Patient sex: F
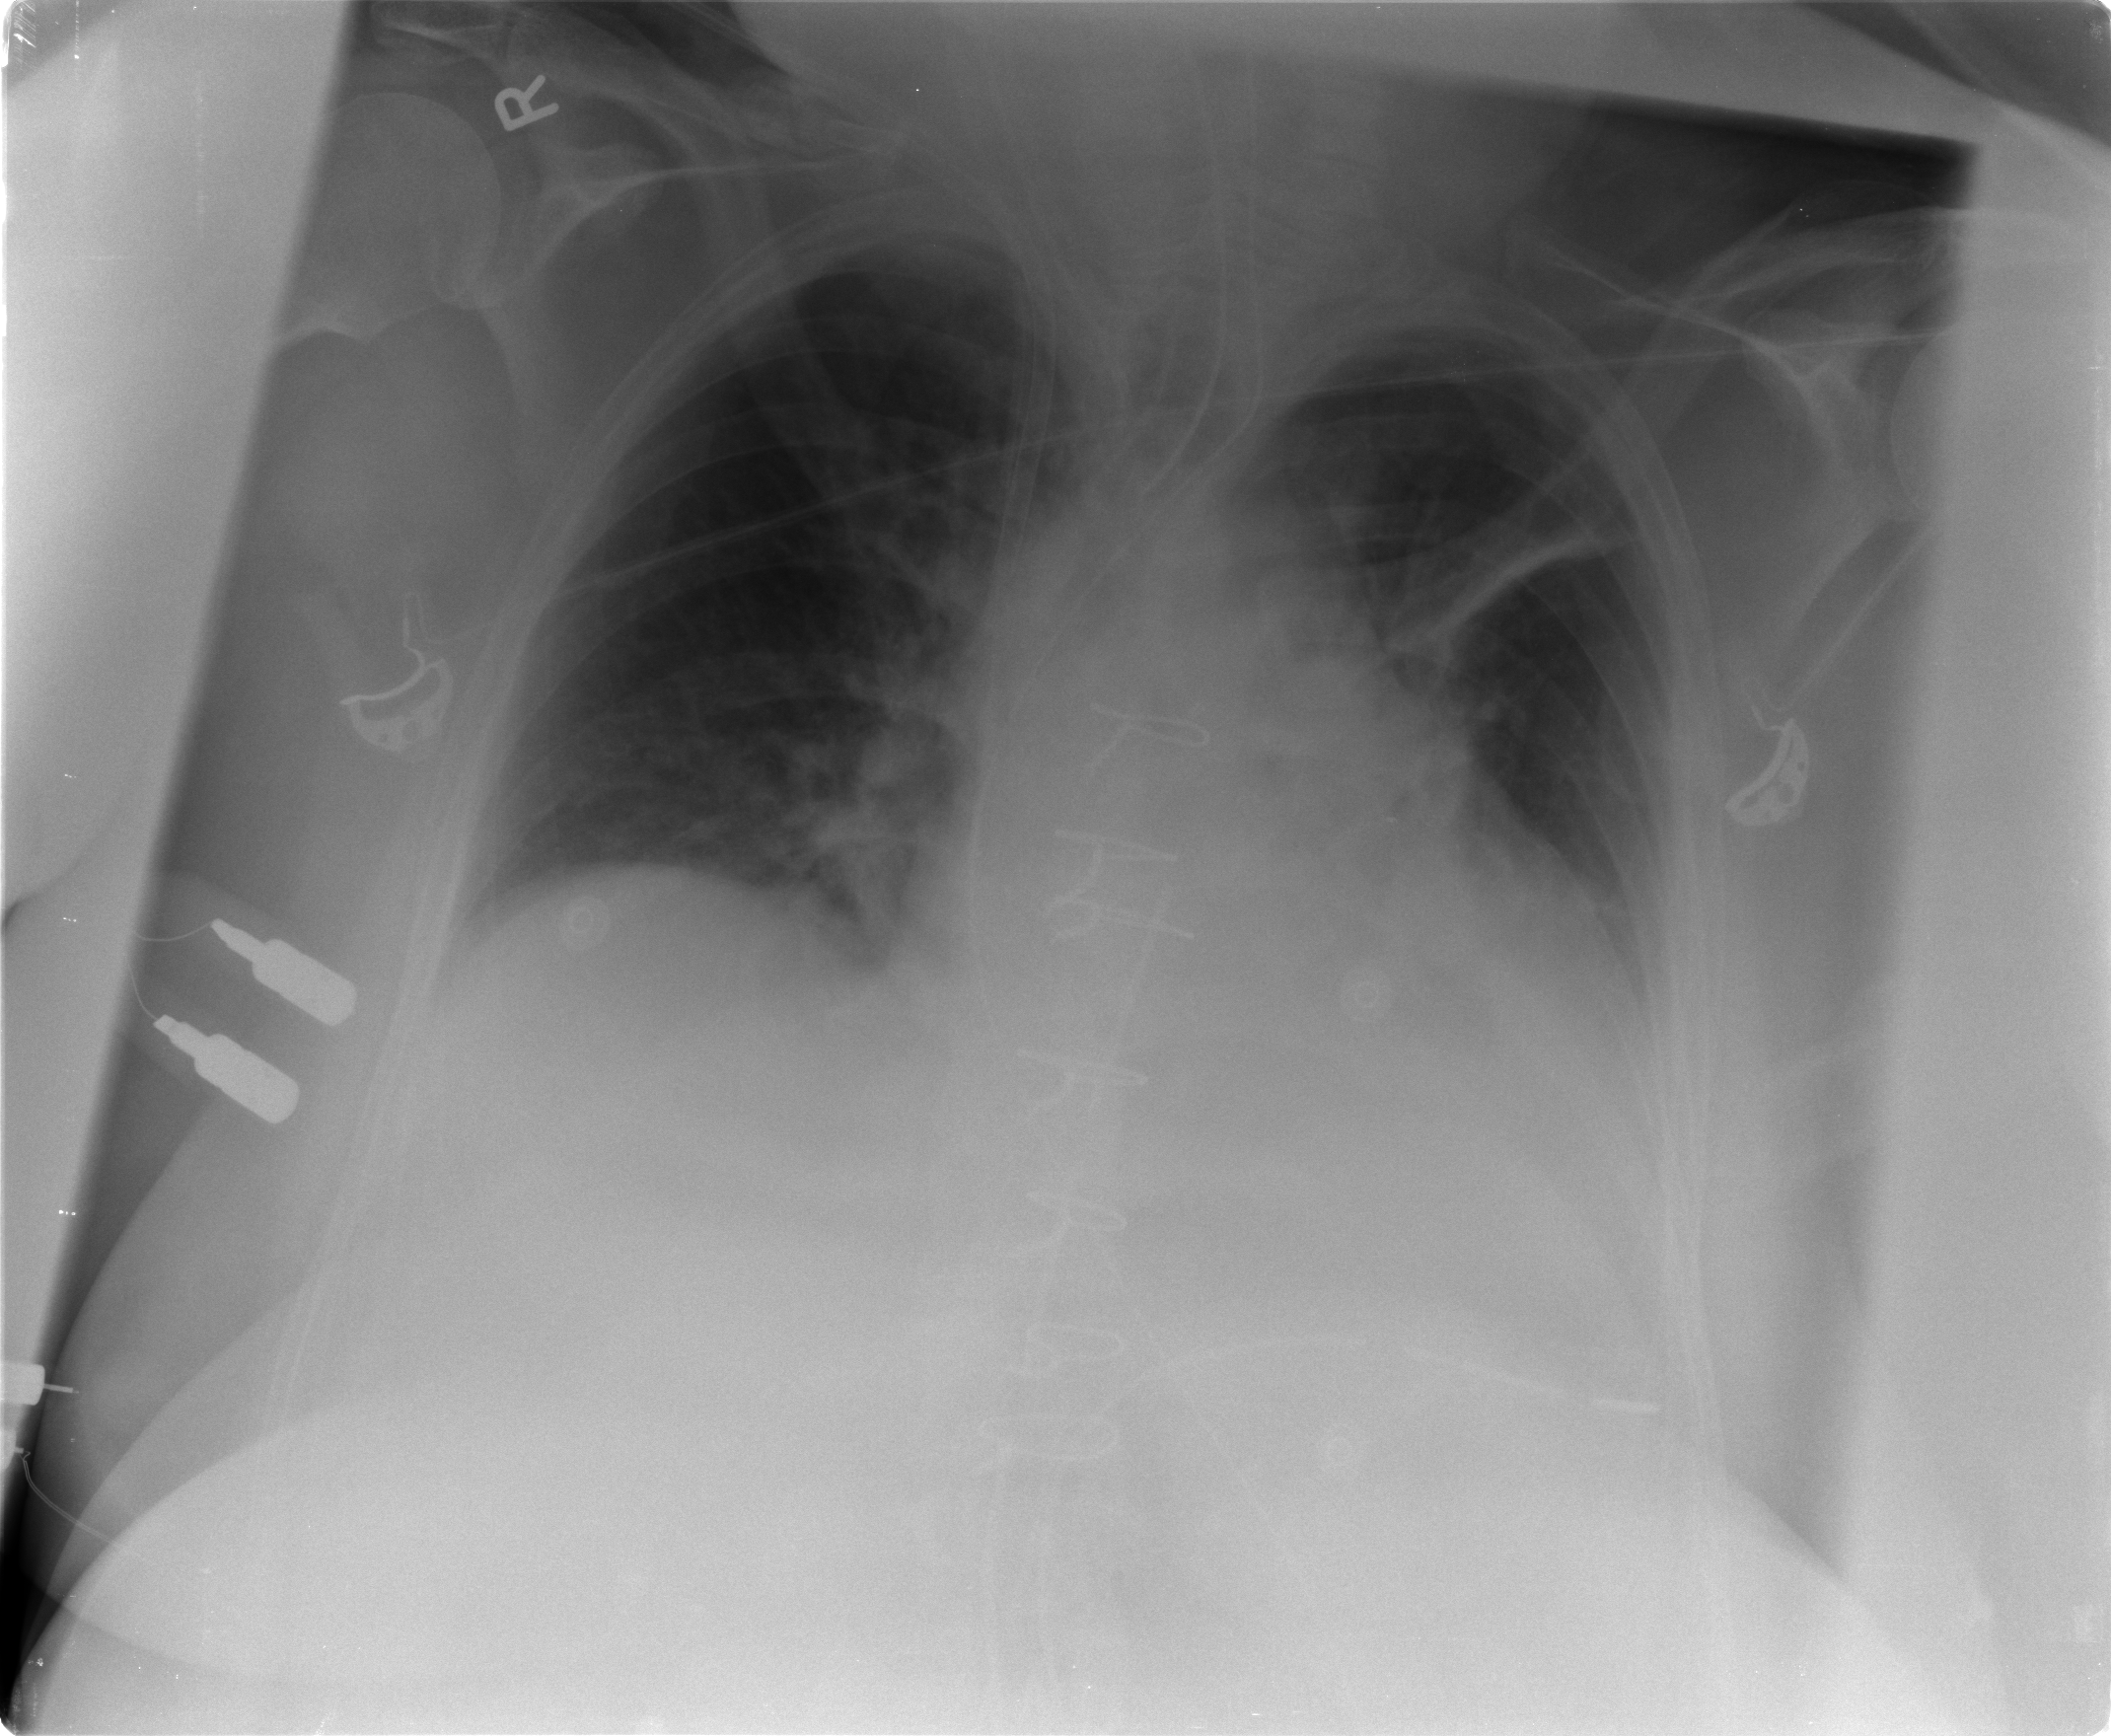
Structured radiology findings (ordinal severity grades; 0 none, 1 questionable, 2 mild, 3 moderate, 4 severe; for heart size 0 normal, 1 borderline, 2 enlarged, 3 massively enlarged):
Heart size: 2
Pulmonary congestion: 1
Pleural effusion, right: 0
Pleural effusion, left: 0
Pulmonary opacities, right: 0
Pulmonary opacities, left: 0
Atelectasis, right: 2
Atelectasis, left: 2